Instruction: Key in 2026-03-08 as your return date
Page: home
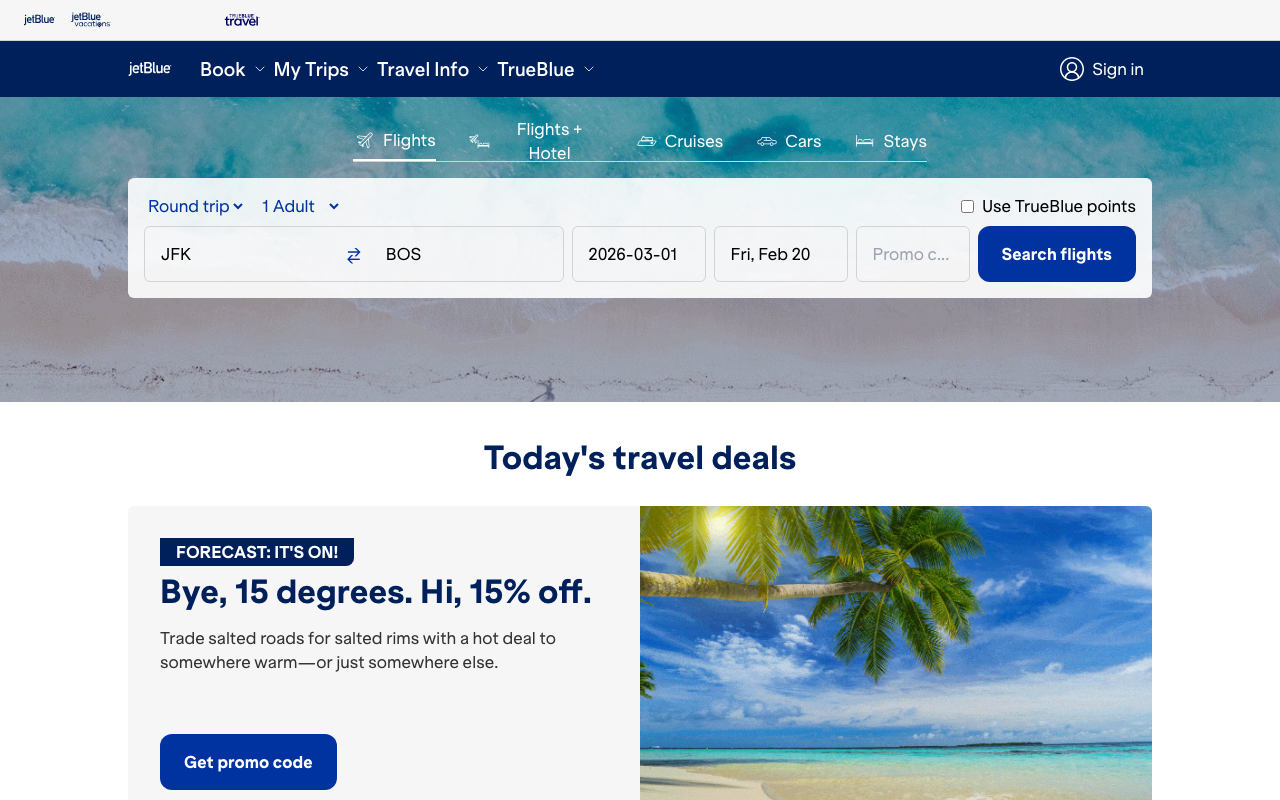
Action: type